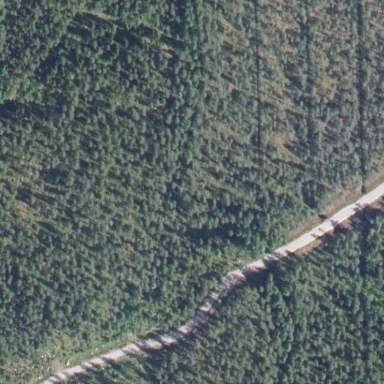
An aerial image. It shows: Woodland consisting mainly of needle-leaved trees.